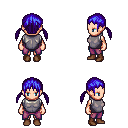
a pixel art fantasy rpg character, female body template, human, light skin, steel chest armor, magenta pants, blue twin-tailed hairstyle, brown shoes, four views (front, back, left, right), 2x2 character sprite sheet, small pixel art, hard edges, no anti-aliasing